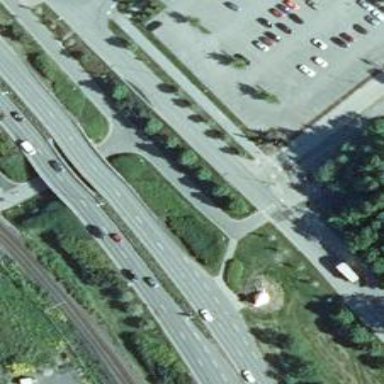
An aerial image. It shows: Asphalt cycleway.